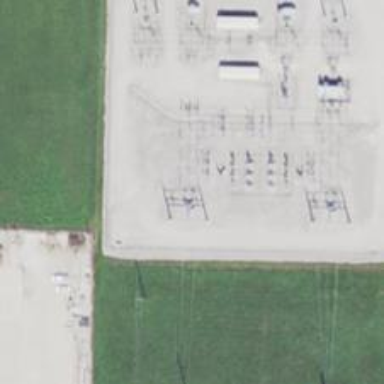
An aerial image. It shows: Switch used for power control.